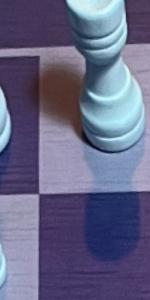
Label: Empty